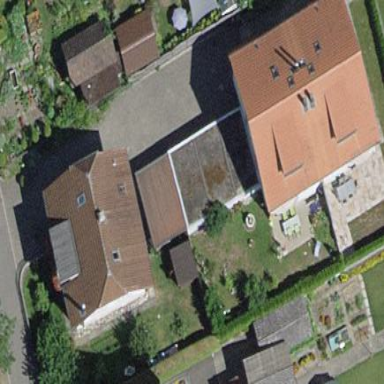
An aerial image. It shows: Garage.